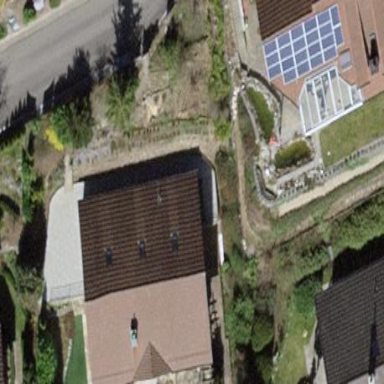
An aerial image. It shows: Detached building.